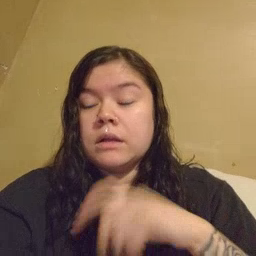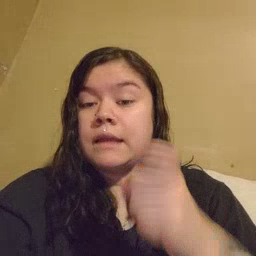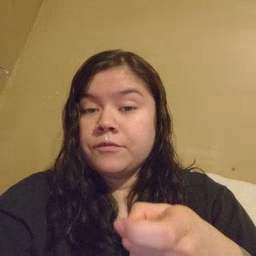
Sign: gift